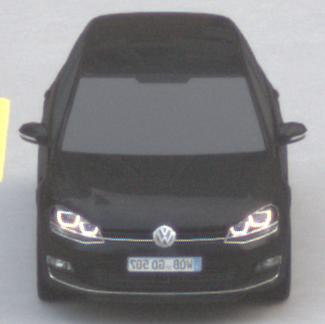
Make: VW
Model: Golf 1.2 TSI BMT
Detailed model: Golf (VII)
Model produced from: 2012/11
Model produced until: 2014/05
Doors: 3
Color: black
Road condition: dry road
Daytime: morning or afternoon
Contrast: low contrast